Field crop: maize
Growth stage: 1
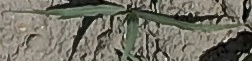
Species: sorghum